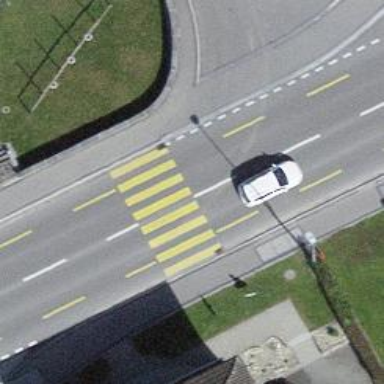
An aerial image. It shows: Primary highway with dedicated cycle lane and separate sidewalks on both sides.